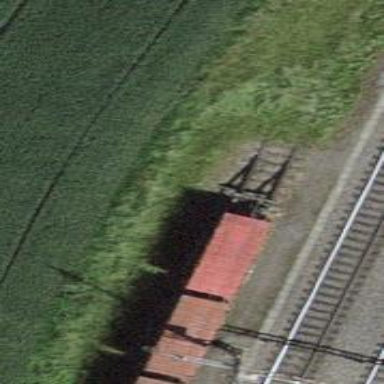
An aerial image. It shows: Railway buffer stop.